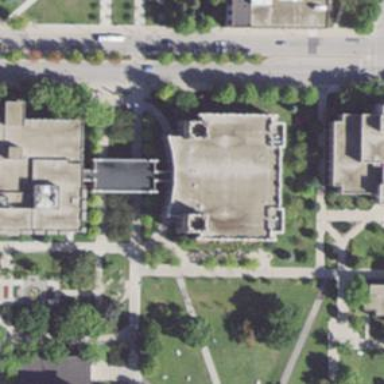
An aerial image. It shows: University building that houses library.